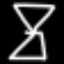
Label: hourglass